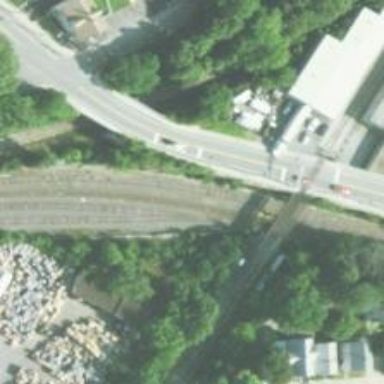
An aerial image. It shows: Railway siding with rails.